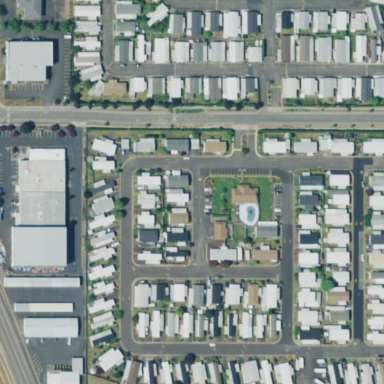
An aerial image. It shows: Residential area known as trailer park.